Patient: sex F, age 33
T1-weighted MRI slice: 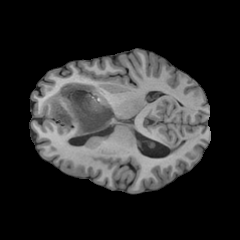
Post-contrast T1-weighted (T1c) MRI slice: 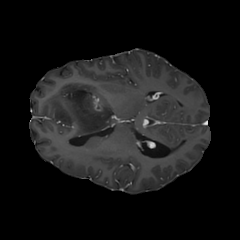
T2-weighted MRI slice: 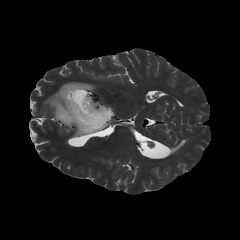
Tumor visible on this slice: yes
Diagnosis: Astrocytoma, IDH-mutant
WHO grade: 4